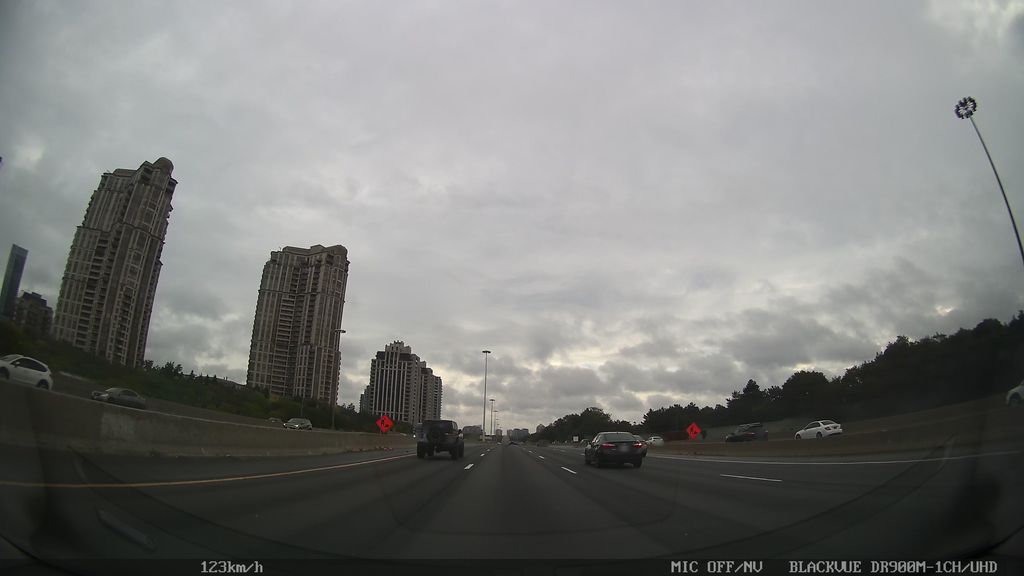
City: toronto